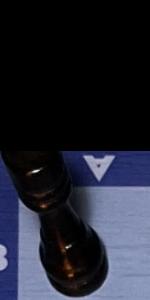
Label: Rook_Black